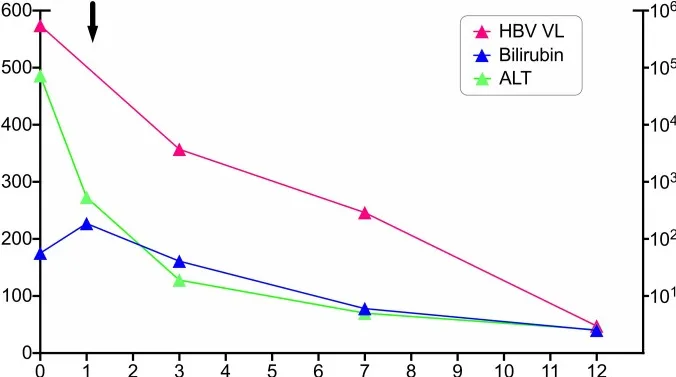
Laboratory timeline for an adult presenting with acutely deranged liver function tests in the setting of HBV infection. . Anti-HBc IgM and IgG were both present throughout the timeline. Blood for whole genome sequencing was taken at presentation (week 0). Elastography score improved to 25.3kPa 6 months later then down to 20.7kPa at one year after initial presentation.
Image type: chart (chart)